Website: home-depot
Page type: payment
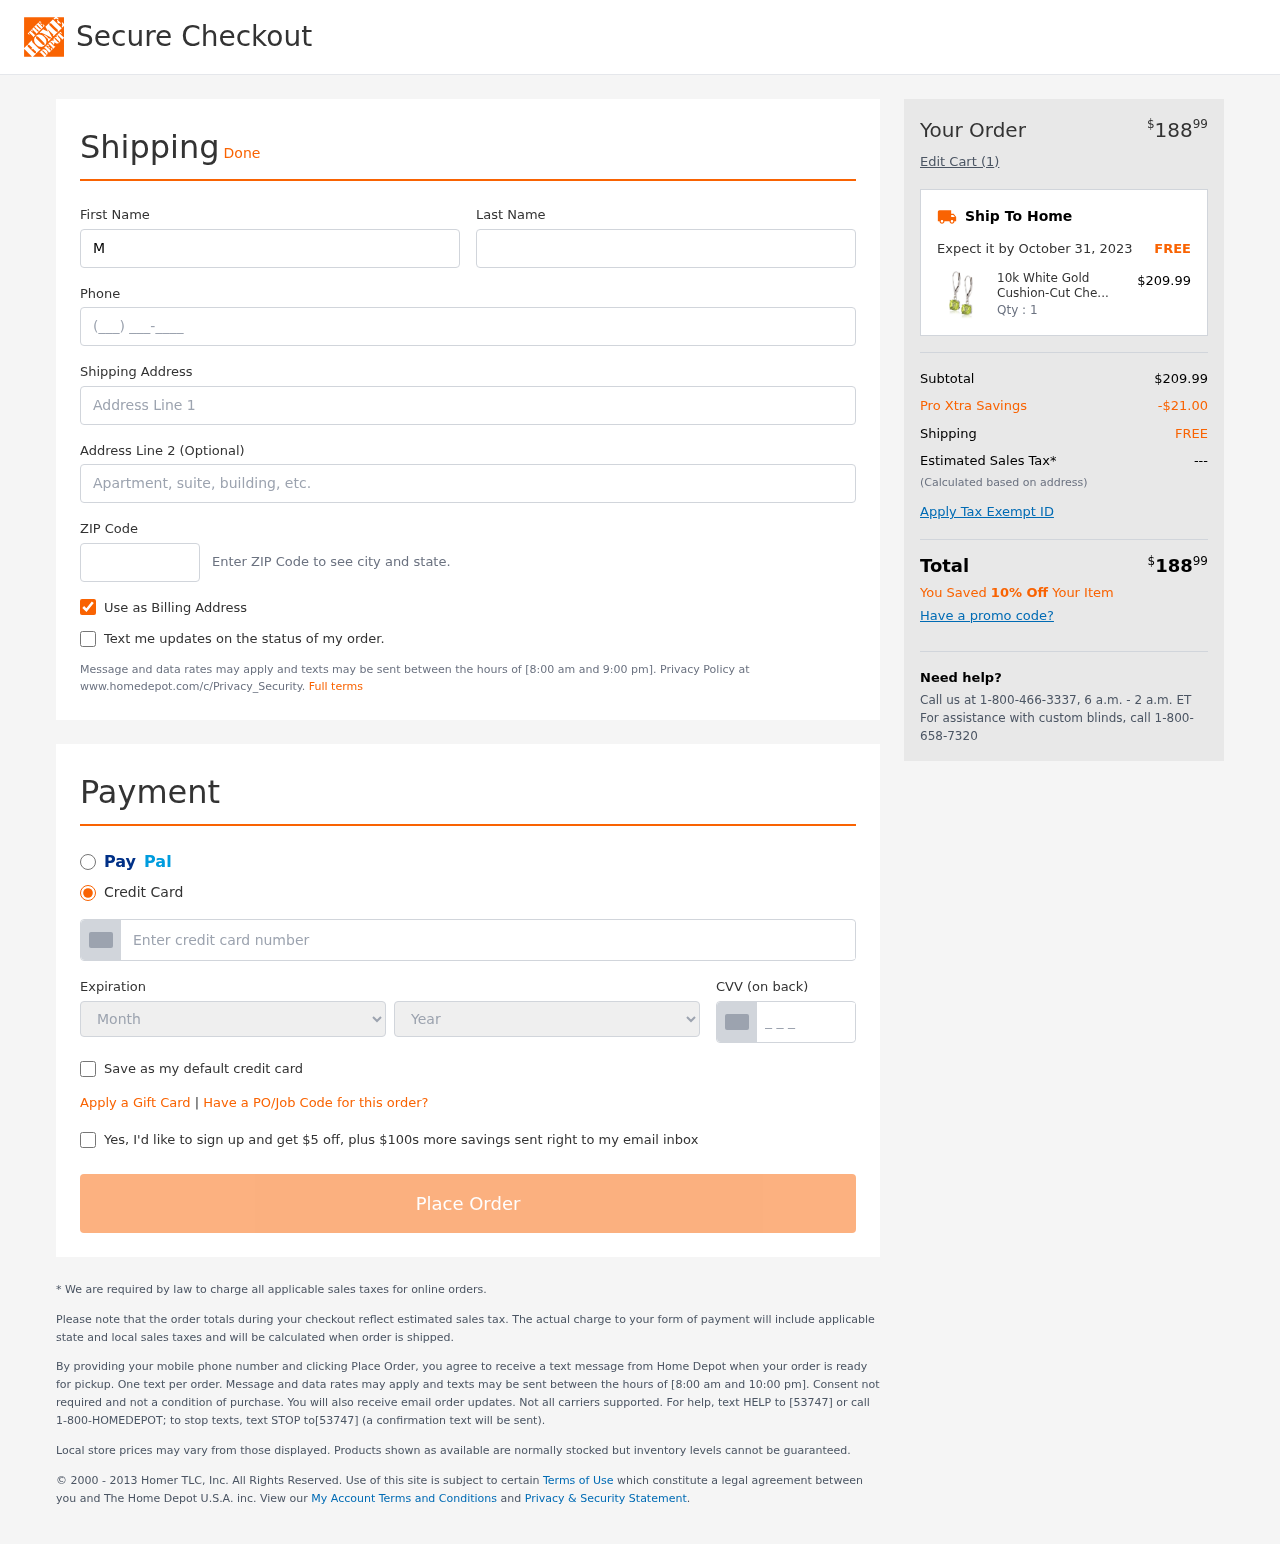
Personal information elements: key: PII_CARD_CVV
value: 4331
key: PII_CARD_EXPIRY_MONTH
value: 01
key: PII_CARD_EXPIRY_YEAR
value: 29
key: PII_CARD_NUMBER
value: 3493 4817 4524 093
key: PII_FIRSTNAME
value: Mary
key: PII_LASTNAME
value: Oconnor
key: PII_PHONE
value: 2722141813
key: PII_POSTCODE
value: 03391
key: PII_STREET
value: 704 Jeremy Cliffs
Product elements: key: PRODUCT1_NAME
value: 10k White Gold Cushion-Cut Checkerboard Peridot Leverback Earrings (6mm)
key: PRODUCT1_PRICE
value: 209.99
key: PRODUCT1_QUANTITY
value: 1
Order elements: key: ORDER_TOTAL
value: $18899
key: ORDER_NUM_ITEMS
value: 1
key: ORDER_DELIVERY_DATE
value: October 31, 2023
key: ORDER_SUBTOTAL
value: $209.99
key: ORDER_DISCOUNT
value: -$21.00
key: ORDER_SHIPPING_COST
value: FREE